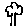
Label: tree